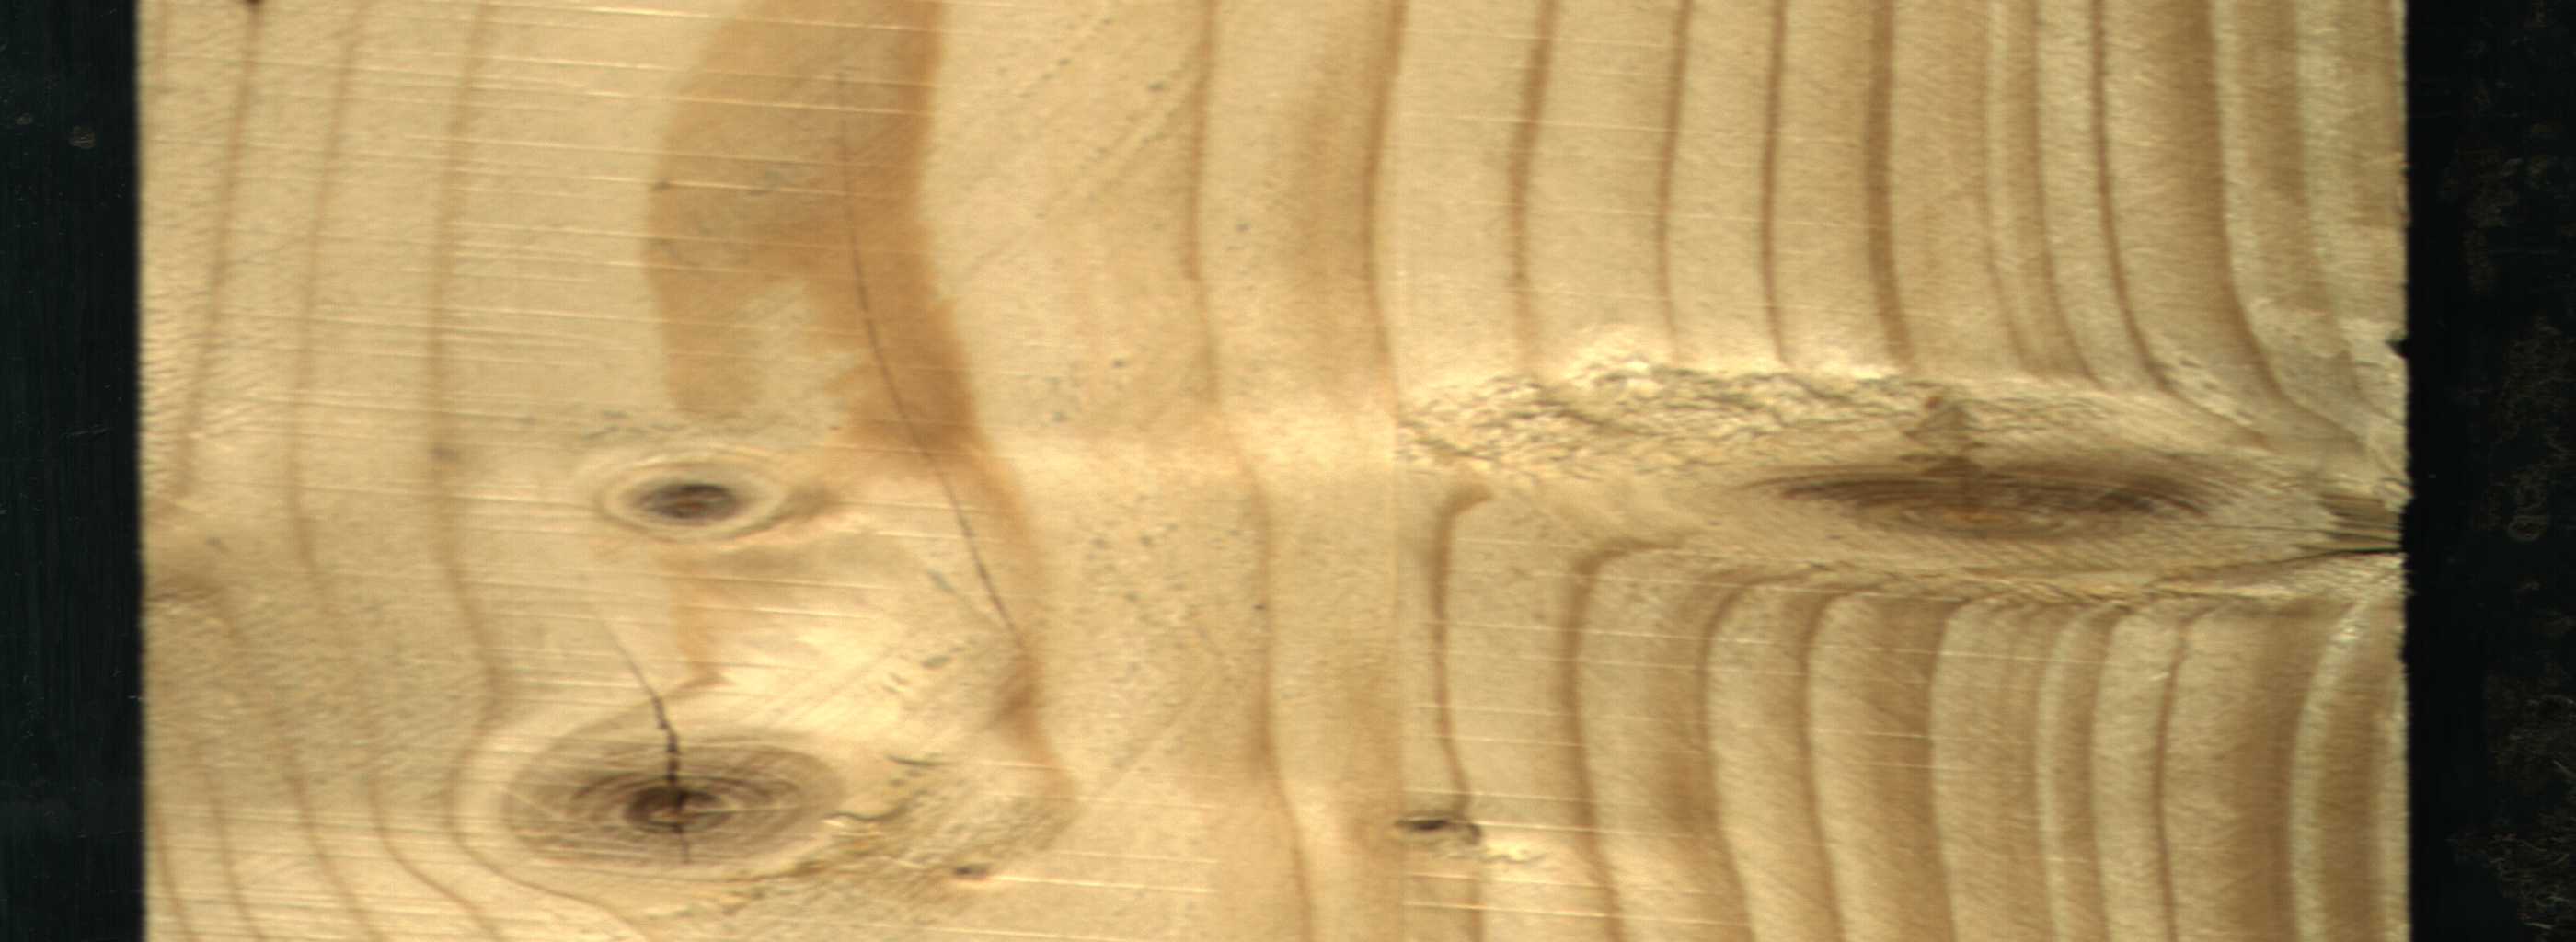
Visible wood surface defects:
knot_with_crack
Live_Knot
Live_Knot
Live_Knot